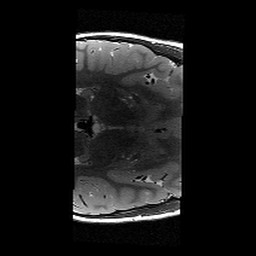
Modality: T2w
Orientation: axial
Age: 10
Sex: male
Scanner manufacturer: siemens
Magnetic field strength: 3 T
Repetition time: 9.23 s
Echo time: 0.067 s